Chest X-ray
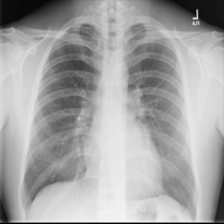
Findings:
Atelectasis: negative
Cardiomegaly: negative
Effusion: negative
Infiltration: negative
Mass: negative
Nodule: negative
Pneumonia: negative
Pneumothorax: negative
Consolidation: negative
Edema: negative
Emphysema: negative
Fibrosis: negative
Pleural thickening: negative
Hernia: negative